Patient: sex F, age 62
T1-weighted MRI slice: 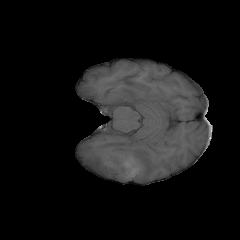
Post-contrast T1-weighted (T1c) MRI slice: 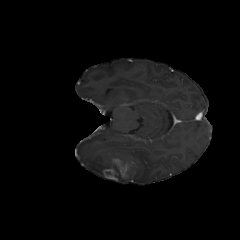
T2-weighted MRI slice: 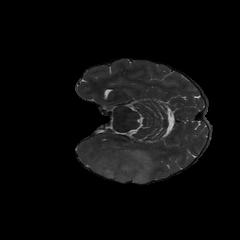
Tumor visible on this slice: yes
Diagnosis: Glioblastoma, IDH-wildtype
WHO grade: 4